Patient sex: M
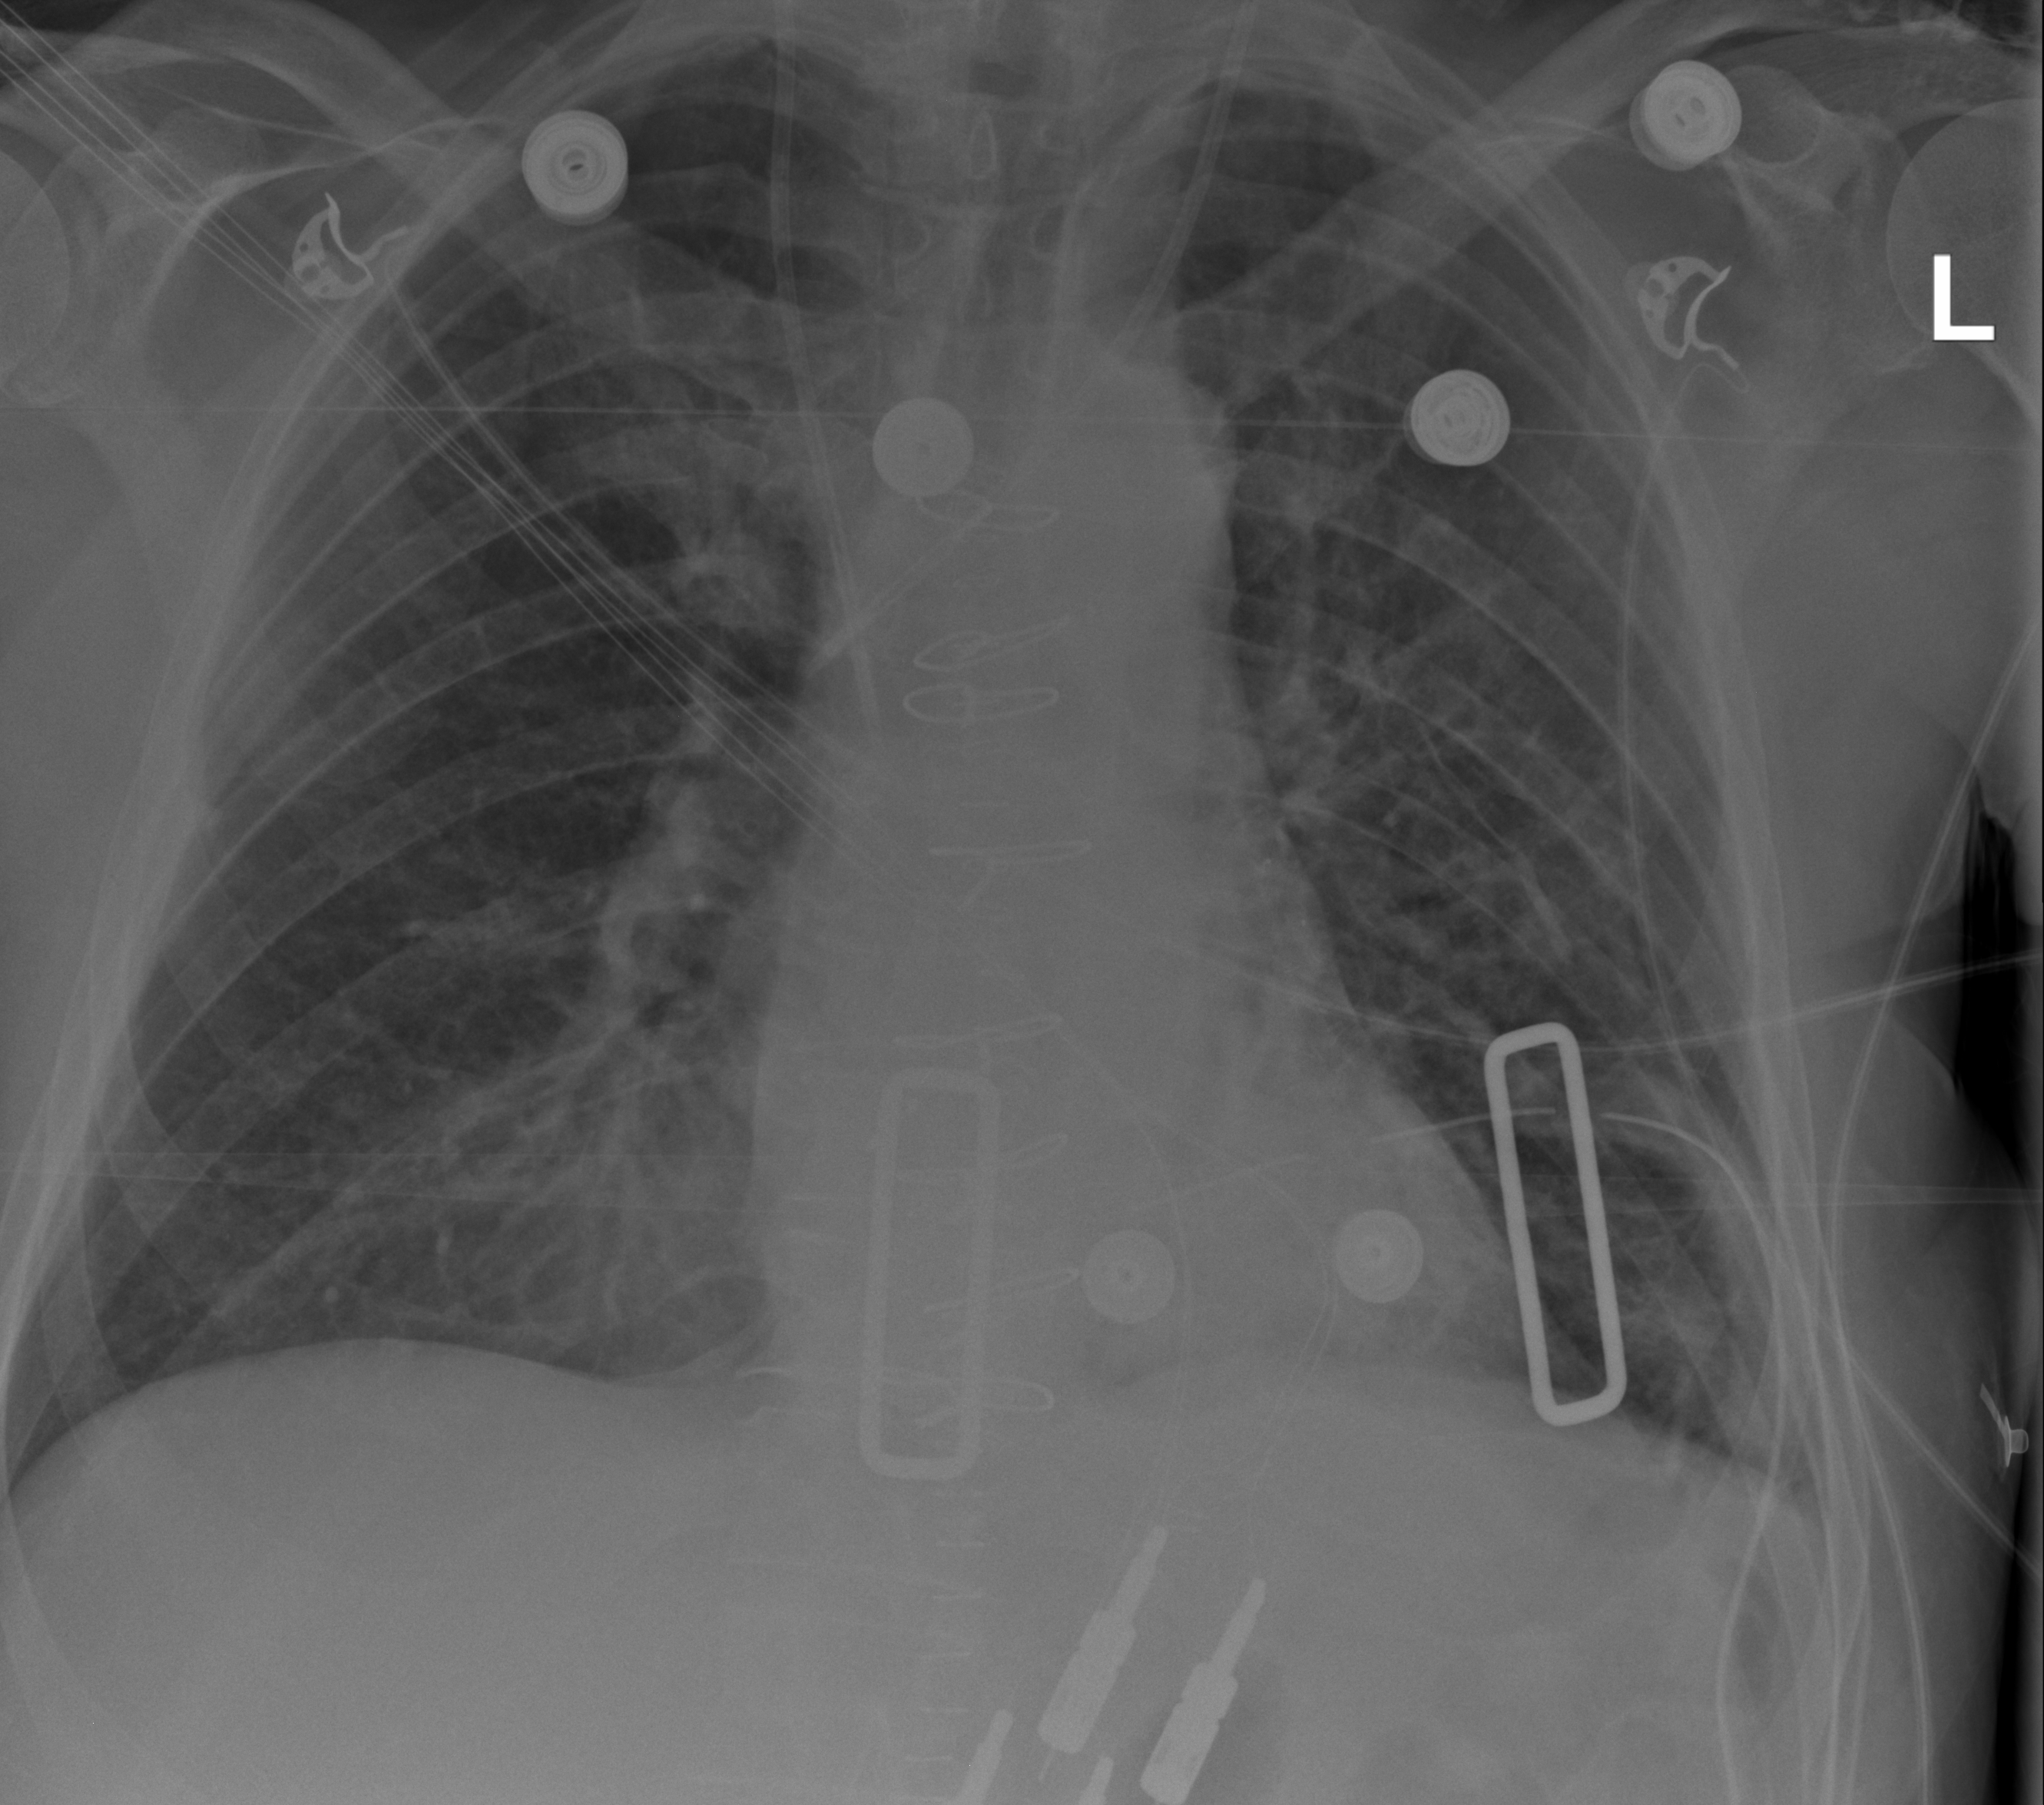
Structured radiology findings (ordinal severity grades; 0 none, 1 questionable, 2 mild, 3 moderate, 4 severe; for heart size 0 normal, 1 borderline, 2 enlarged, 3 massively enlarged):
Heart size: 0
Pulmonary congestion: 0
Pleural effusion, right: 0
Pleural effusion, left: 1
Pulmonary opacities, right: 1
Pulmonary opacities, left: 0
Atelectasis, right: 2
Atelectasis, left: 0